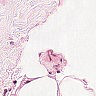
Metastatic tissue present: no